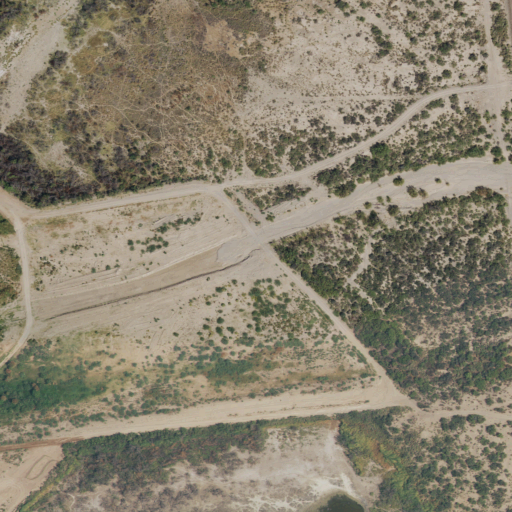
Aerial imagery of valley in Texas named McClintock Arroyo containing shrub and woody wetlands